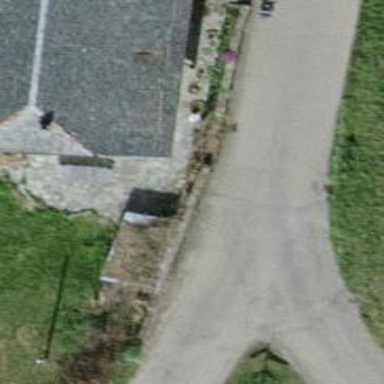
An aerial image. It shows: Unclassified road with asphalt surface.